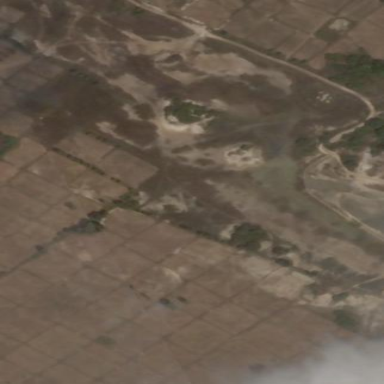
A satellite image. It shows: Farmland with rice crop.